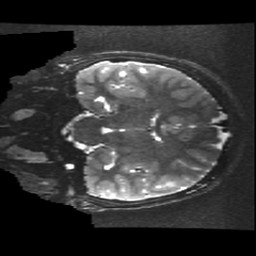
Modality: T2w
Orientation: coronal
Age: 11
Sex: female
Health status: ill
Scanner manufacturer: ge
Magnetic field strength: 3 T
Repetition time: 7.5 s
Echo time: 0.1015 s